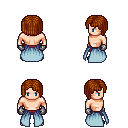
a pixel art fantasy rpg character, male body template, human, light skin, overskirt, red pants, brunette pageboy hairstyle, metal gloves, black slippers, four views (front, back, left, right), 2x2 character sprite sheet, small pixel art, hard edges, no anti-aliasing